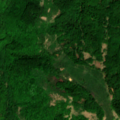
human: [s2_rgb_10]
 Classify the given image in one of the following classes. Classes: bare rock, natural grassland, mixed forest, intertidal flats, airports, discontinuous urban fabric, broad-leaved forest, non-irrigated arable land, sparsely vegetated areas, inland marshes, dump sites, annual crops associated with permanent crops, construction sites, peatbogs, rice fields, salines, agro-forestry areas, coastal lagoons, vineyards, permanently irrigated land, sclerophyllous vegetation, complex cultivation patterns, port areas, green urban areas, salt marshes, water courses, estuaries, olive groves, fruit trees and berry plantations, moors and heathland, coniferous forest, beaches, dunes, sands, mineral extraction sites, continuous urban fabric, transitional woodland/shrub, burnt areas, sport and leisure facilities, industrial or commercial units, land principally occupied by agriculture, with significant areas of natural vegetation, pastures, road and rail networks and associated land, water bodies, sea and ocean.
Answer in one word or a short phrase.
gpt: broad-leaved forest, transitional woodland/shrub